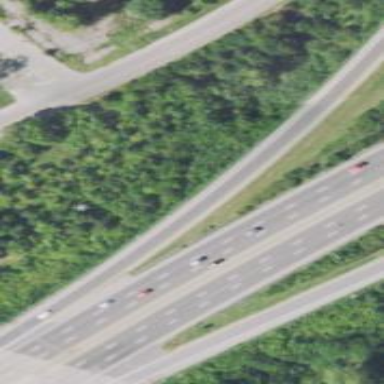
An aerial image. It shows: Motorway link with asphalt surface and embankment.